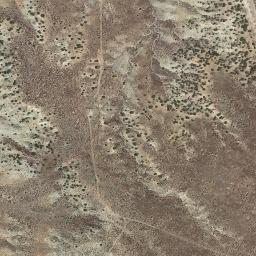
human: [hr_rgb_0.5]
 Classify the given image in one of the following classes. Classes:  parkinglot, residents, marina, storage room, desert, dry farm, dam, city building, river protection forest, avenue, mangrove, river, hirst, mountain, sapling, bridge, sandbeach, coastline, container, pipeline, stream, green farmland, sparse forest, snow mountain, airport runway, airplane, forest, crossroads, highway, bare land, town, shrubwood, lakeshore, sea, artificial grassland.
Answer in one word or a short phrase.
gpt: mountain